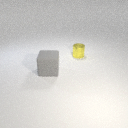
large gray rubber cube in front of small yellow metal cylinder